Field crop: maize
Growth stage: 2
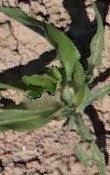
Species: maize